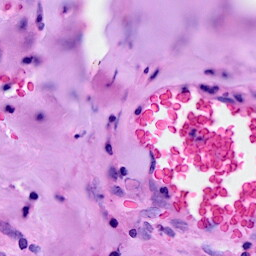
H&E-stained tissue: Breast